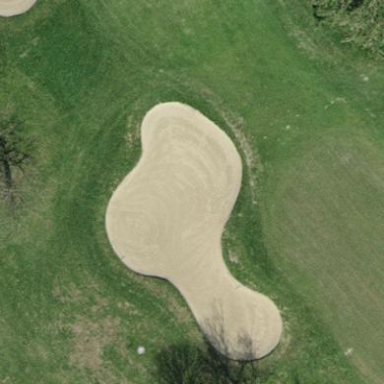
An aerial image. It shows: Golf bunker filled with natural sand.